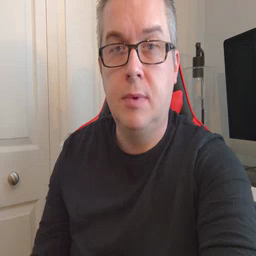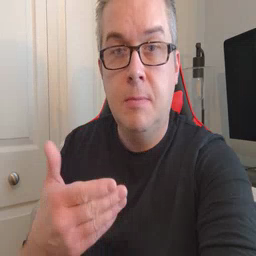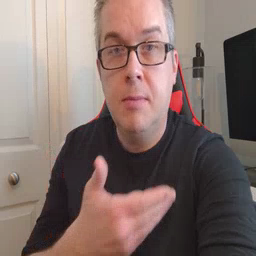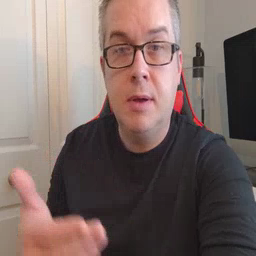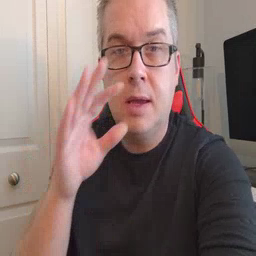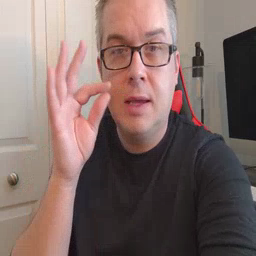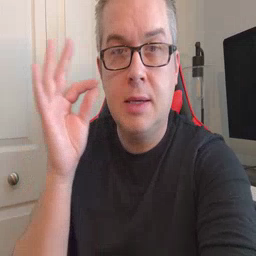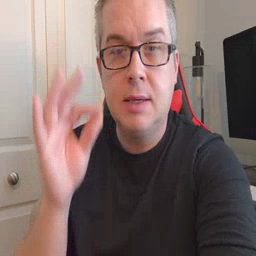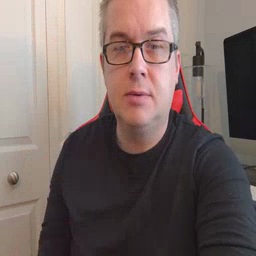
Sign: kitty